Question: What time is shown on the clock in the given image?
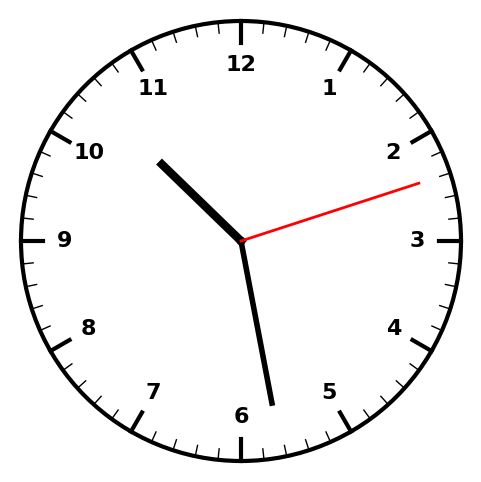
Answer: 10:28:12